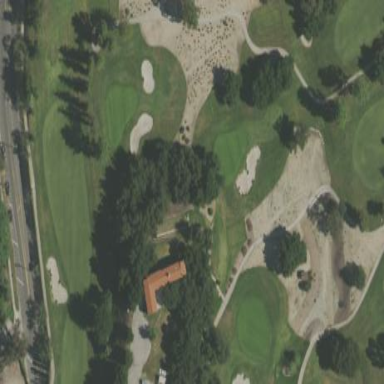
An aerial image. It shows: Sand bunker on golf course.